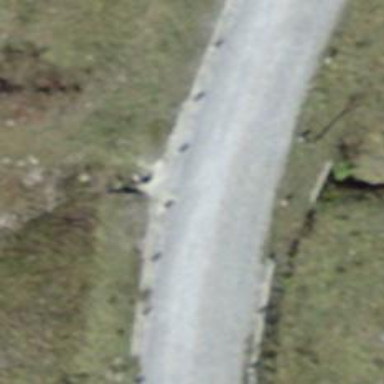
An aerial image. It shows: Secondary road with sett surface.